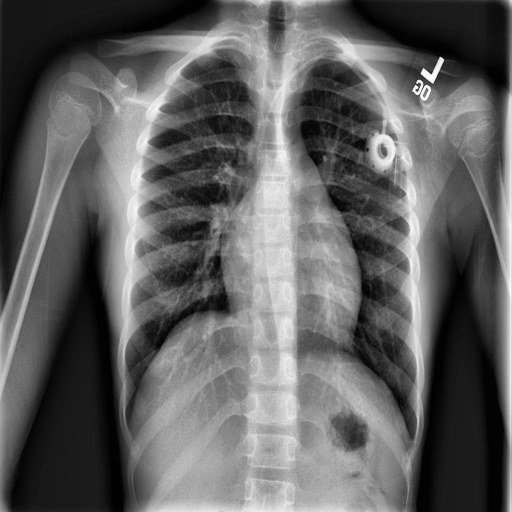
Finding: NORMAL